Field crop: maize
Growth stage: 2
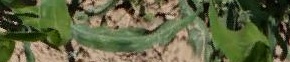
Species: maize